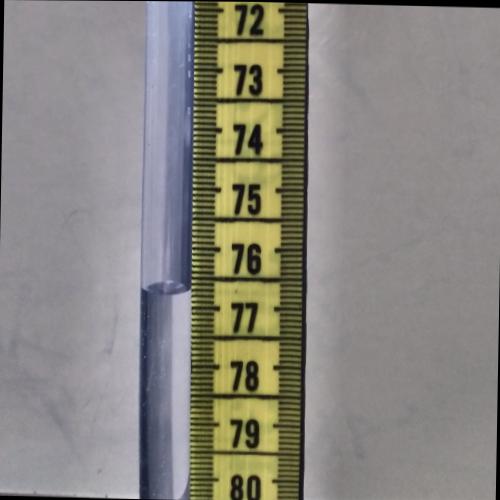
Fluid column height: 76.7 cm